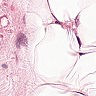
Metastatic tissue present: no